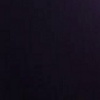
Label: space